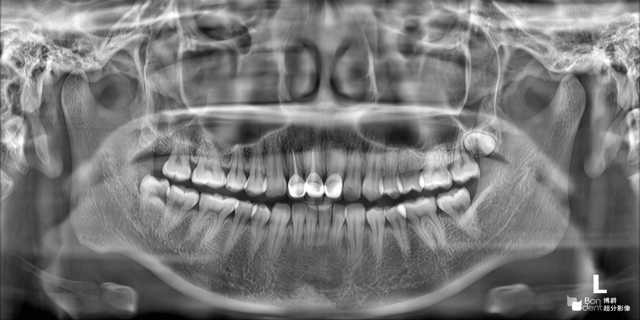
adult